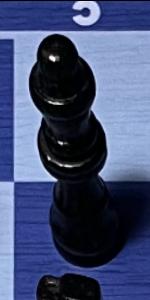
Label: Queen_Black